Aerial crown-view tile of a tropical tree (Barro Colorado Island, Panama), acquired 20240813:
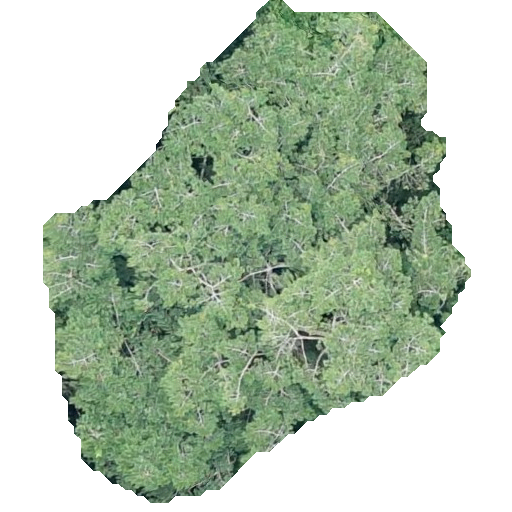
Species: Virola fosteri
GBIF accepted scientific name: Virola fosteri
Crown area: 211.337 m²